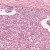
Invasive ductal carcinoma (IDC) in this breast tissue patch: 0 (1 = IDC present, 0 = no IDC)